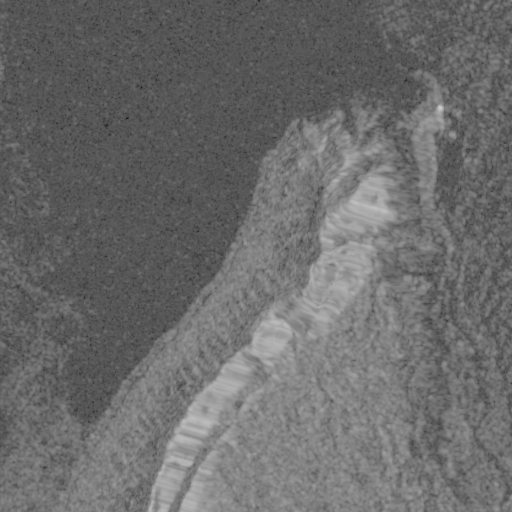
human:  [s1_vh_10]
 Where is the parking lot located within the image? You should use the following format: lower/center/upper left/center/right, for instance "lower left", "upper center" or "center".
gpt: The parking lot is located in the upper right of the image.
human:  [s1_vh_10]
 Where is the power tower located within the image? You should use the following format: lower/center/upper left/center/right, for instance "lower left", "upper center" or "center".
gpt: The power tower is located in the right of the image.
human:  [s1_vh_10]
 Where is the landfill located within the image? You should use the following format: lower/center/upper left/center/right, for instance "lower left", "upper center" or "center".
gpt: There is no landfill in the image.

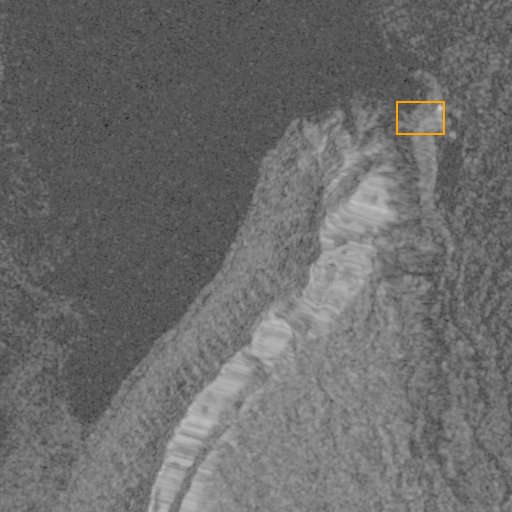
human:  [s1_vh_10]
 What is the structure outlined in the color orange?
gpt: The structure outlined in orange is a dam.
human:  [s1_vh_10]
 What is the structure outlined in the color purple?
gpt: There is no purple outline.